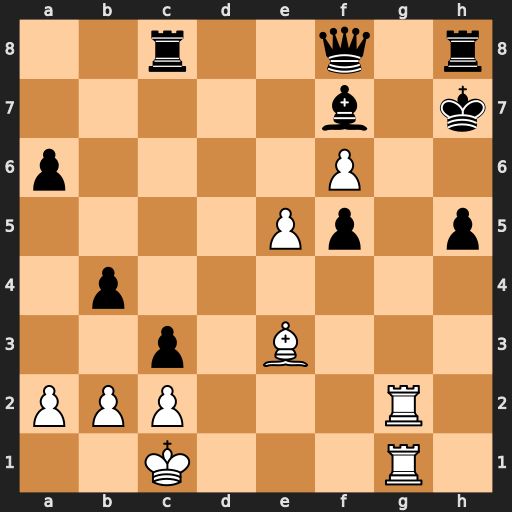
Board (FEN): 2r2q1r/5b1k/p4P2/4Pp1p/1p6/2p1B3/PPP3R1/2K3R1
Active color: w
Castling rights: -
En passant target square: -
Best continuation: Rg7+ Qxg7 Rxg7#